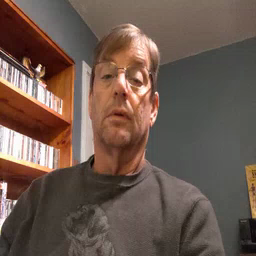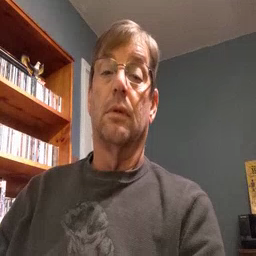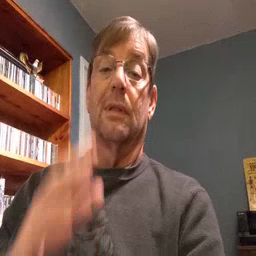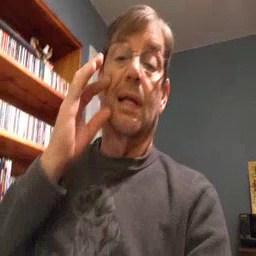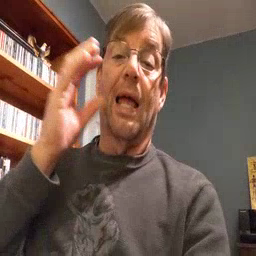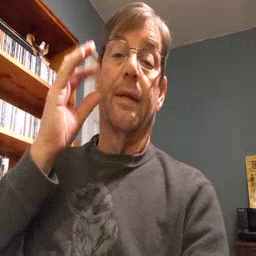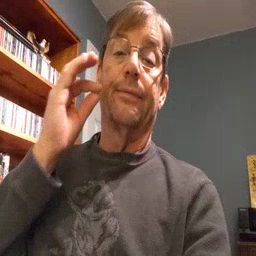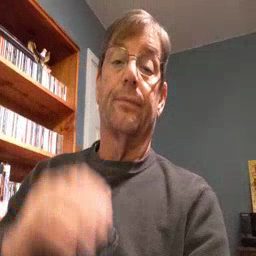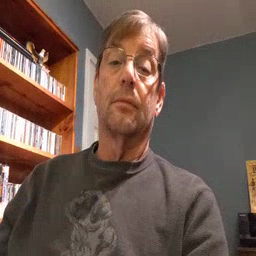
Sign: cat